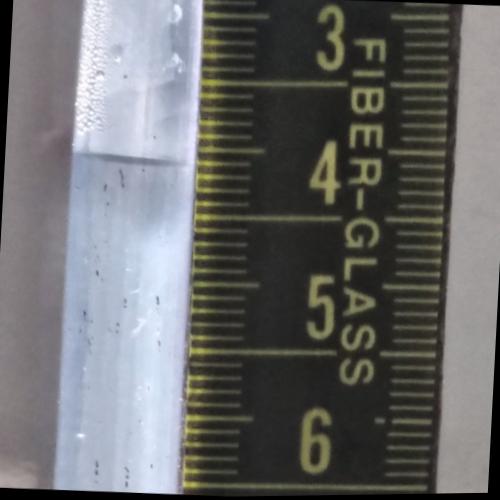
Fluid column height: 4.1 cm